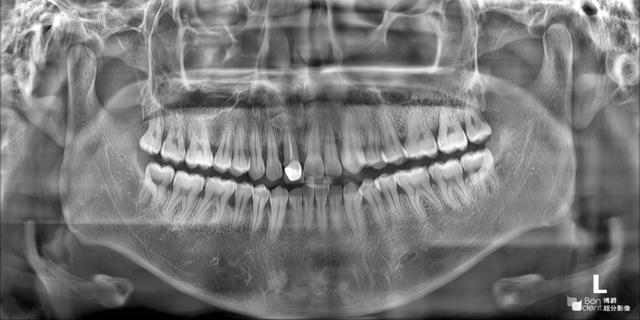
adult